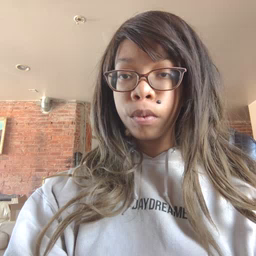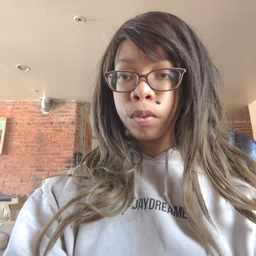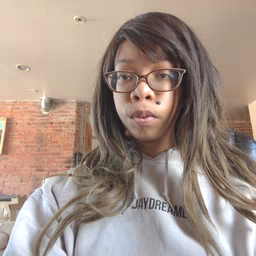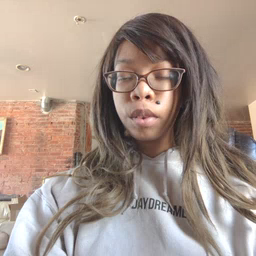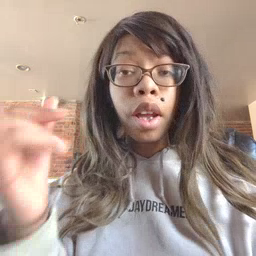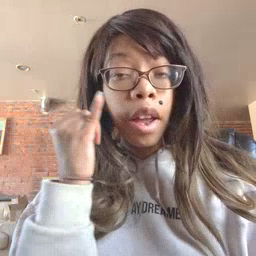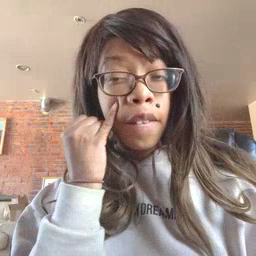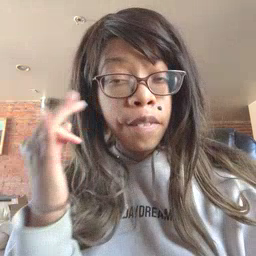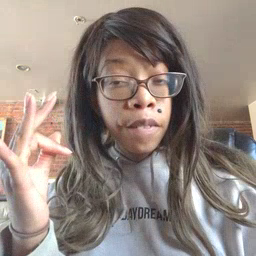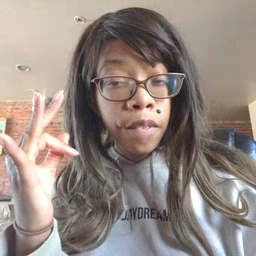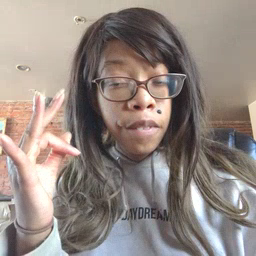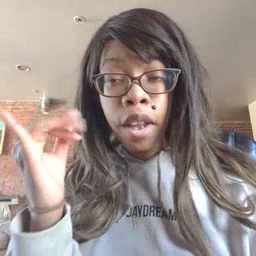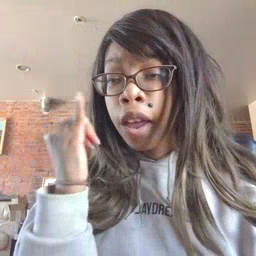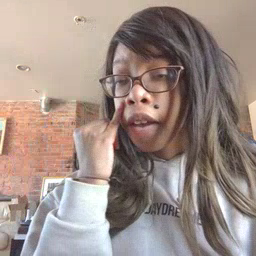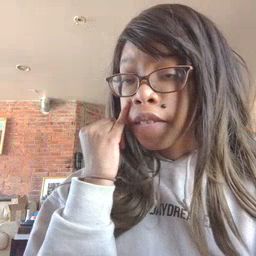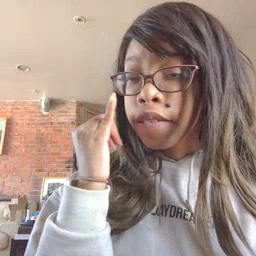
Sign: if